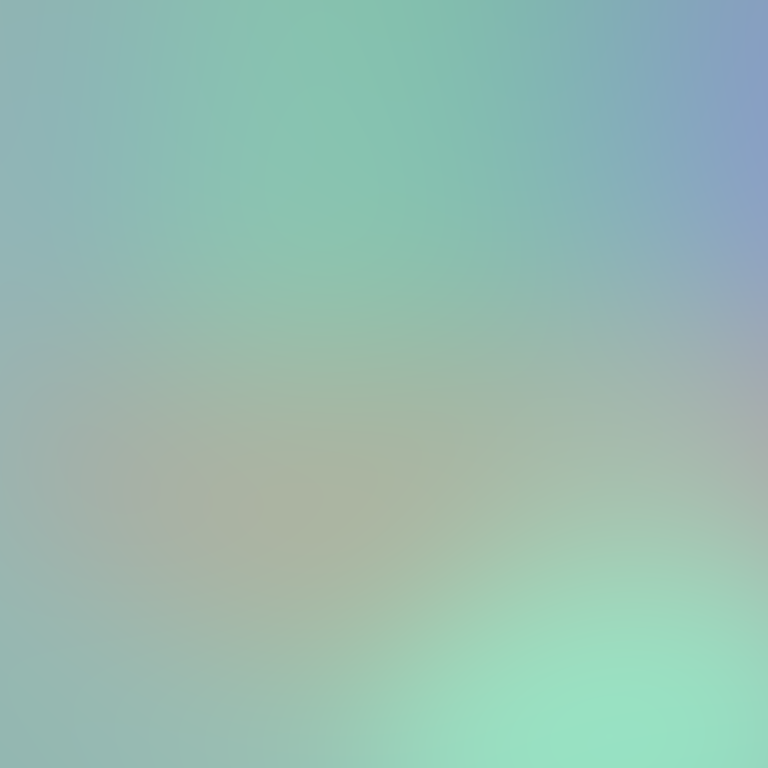
Abstract light effect, smooth gradient from soft teal to pale lavender, serene atmosphere, diffuse glow, no room, no furniture, no objects.